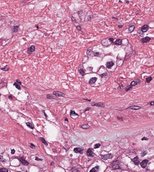
Tumor epithelial tissue: yes
Tumor-associated stroma tissue: yes
Normal tissue: no